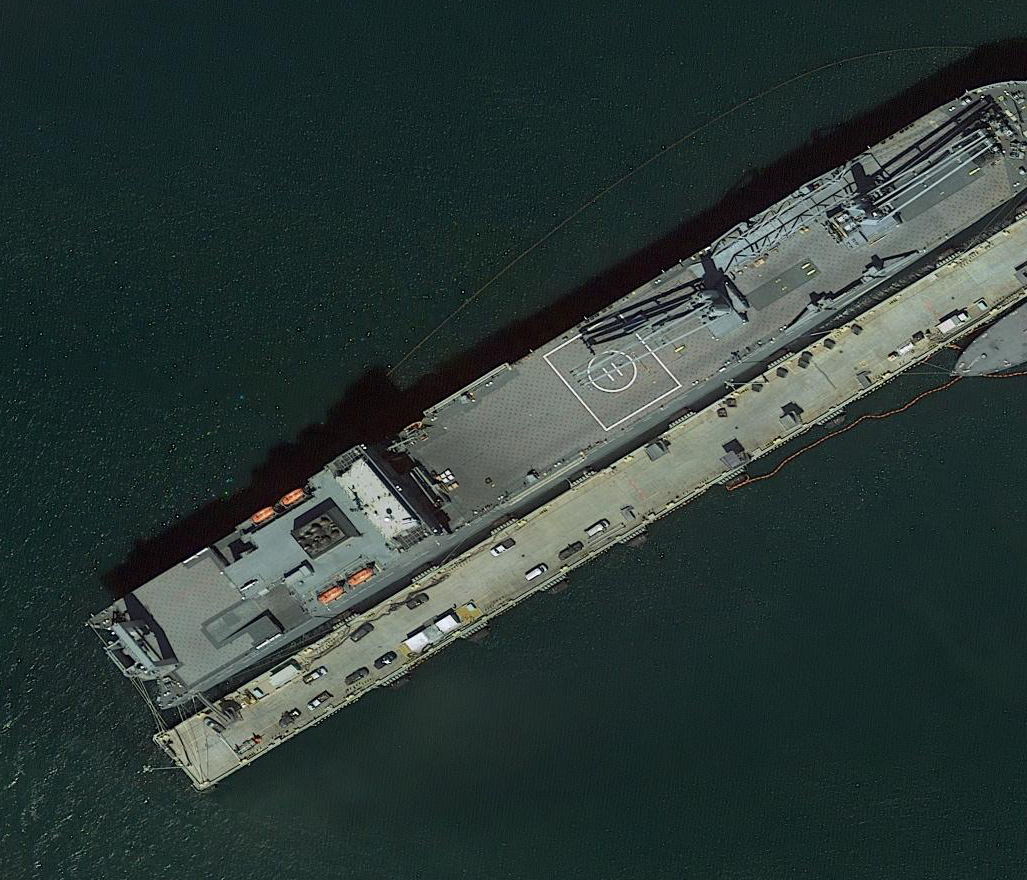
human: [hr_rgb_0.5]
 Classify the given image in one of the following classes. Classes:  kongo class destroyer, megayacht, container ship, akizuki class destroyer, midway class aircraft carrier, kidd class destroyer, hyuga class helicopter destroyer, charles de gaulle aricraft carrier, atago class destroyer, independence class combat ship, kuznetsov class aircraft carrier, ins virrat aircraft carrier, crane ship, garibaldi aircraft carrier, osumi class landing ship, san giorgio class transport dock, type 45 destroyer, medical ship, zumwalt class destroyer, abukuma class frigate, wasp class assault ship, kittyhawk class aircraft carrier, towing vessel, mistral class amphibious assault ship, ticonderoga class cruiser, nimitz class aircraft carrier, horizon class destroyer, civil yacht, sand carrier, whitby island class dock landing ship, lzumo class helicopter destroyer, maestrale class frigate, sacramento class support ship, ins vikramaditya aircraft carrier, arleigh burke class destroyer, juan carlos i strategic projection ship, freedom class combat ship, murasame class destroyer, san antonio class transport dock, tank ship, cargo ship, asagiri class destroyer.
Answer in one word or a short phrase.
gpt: Crane ship